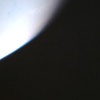
Label: space